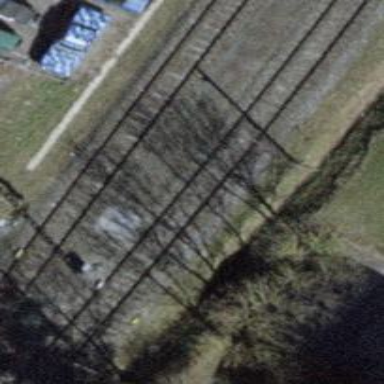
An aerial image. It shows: Main railway line with electrified contact lines. It includes siding for servicing.